Aerial crown-view tile of a tropical tree (Barro Colorado Island, Panama), acquired 20250512:
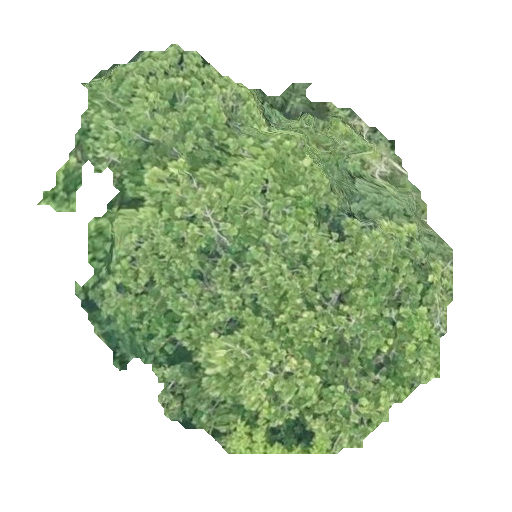
Species: Anacardium excelsum
GBIF accepted scientific name: Anacardium excelsum
Crown area: 165.296 m²